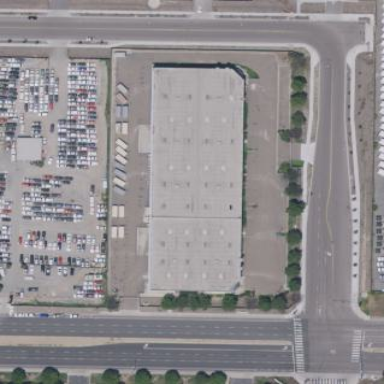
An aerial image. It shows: Industrial building.